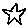
Label: star